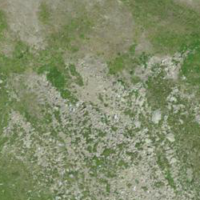
EUNIS habitat code: 26
Species observed at this site:
Marmota marmota